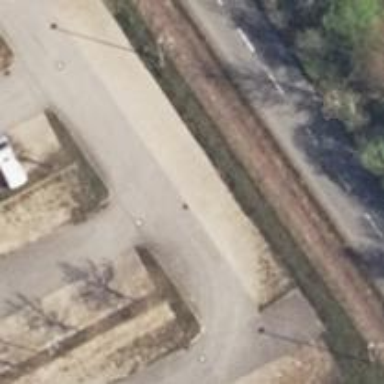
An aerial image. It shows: Parking aisle designated as service road.